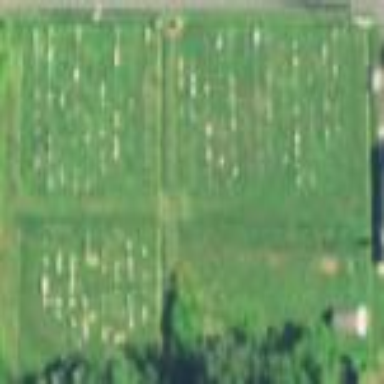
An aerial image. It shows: Cemetery.